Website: macys
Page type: billing-address
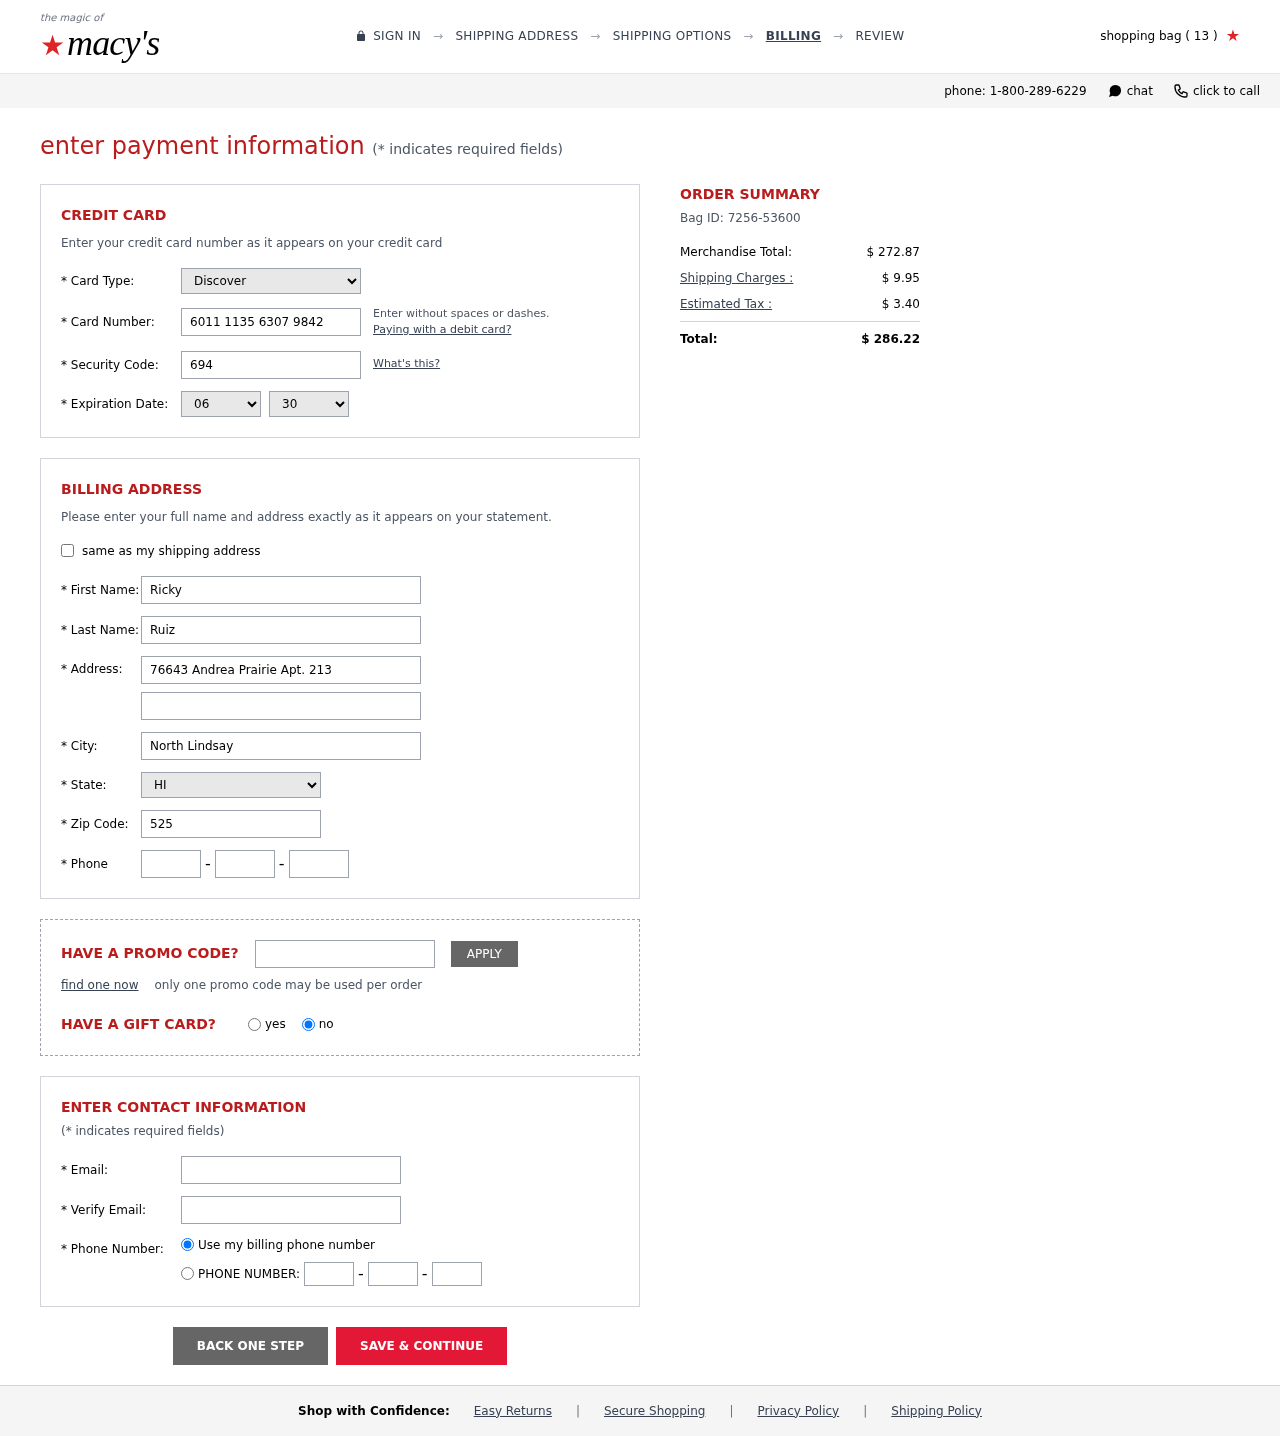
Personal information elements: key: PII_CARD_CVV
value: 694
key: PII_CARD_EXPIRY_MONTH
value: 06
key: PII_CARD_EXPIRY_YEAR
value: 30
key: PII_CARD_NUMBER
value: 6011 1135 6307 9842
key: PII_CARD_TYPE
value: Discover
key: PII_CITY
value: North Lindsay
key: PII_EMAIL
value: ricky.ruiz@yahoo.com
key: PII_FIRSTNAME
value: Ricky
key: PII_LASTNAME
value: Ruiz
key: PII_PHONE_AREA
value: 975
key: PII_PHONE_PREFIX
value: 985
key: PII_PHONE_SUFFIX
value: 8828
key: PII_POSTCODE
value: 52598
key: PII_STATE_ABBR
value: HI
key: PII_STREET
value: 76643 Andrea Prairie Apt. 213
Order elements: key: ORDER_NUM_ITEMS
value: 13
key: ORDER_ID
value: Bag ID: 7256-53600
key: ORDER_SUBTOTAL
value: $ 272.87
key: ORDER_SHIPPING_COST
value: $ 9.95
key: ORDER_TAX
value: $ 3.40
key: ORDER_TOTAL
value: $ 286.22